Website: crate-barrel
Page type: billing-address
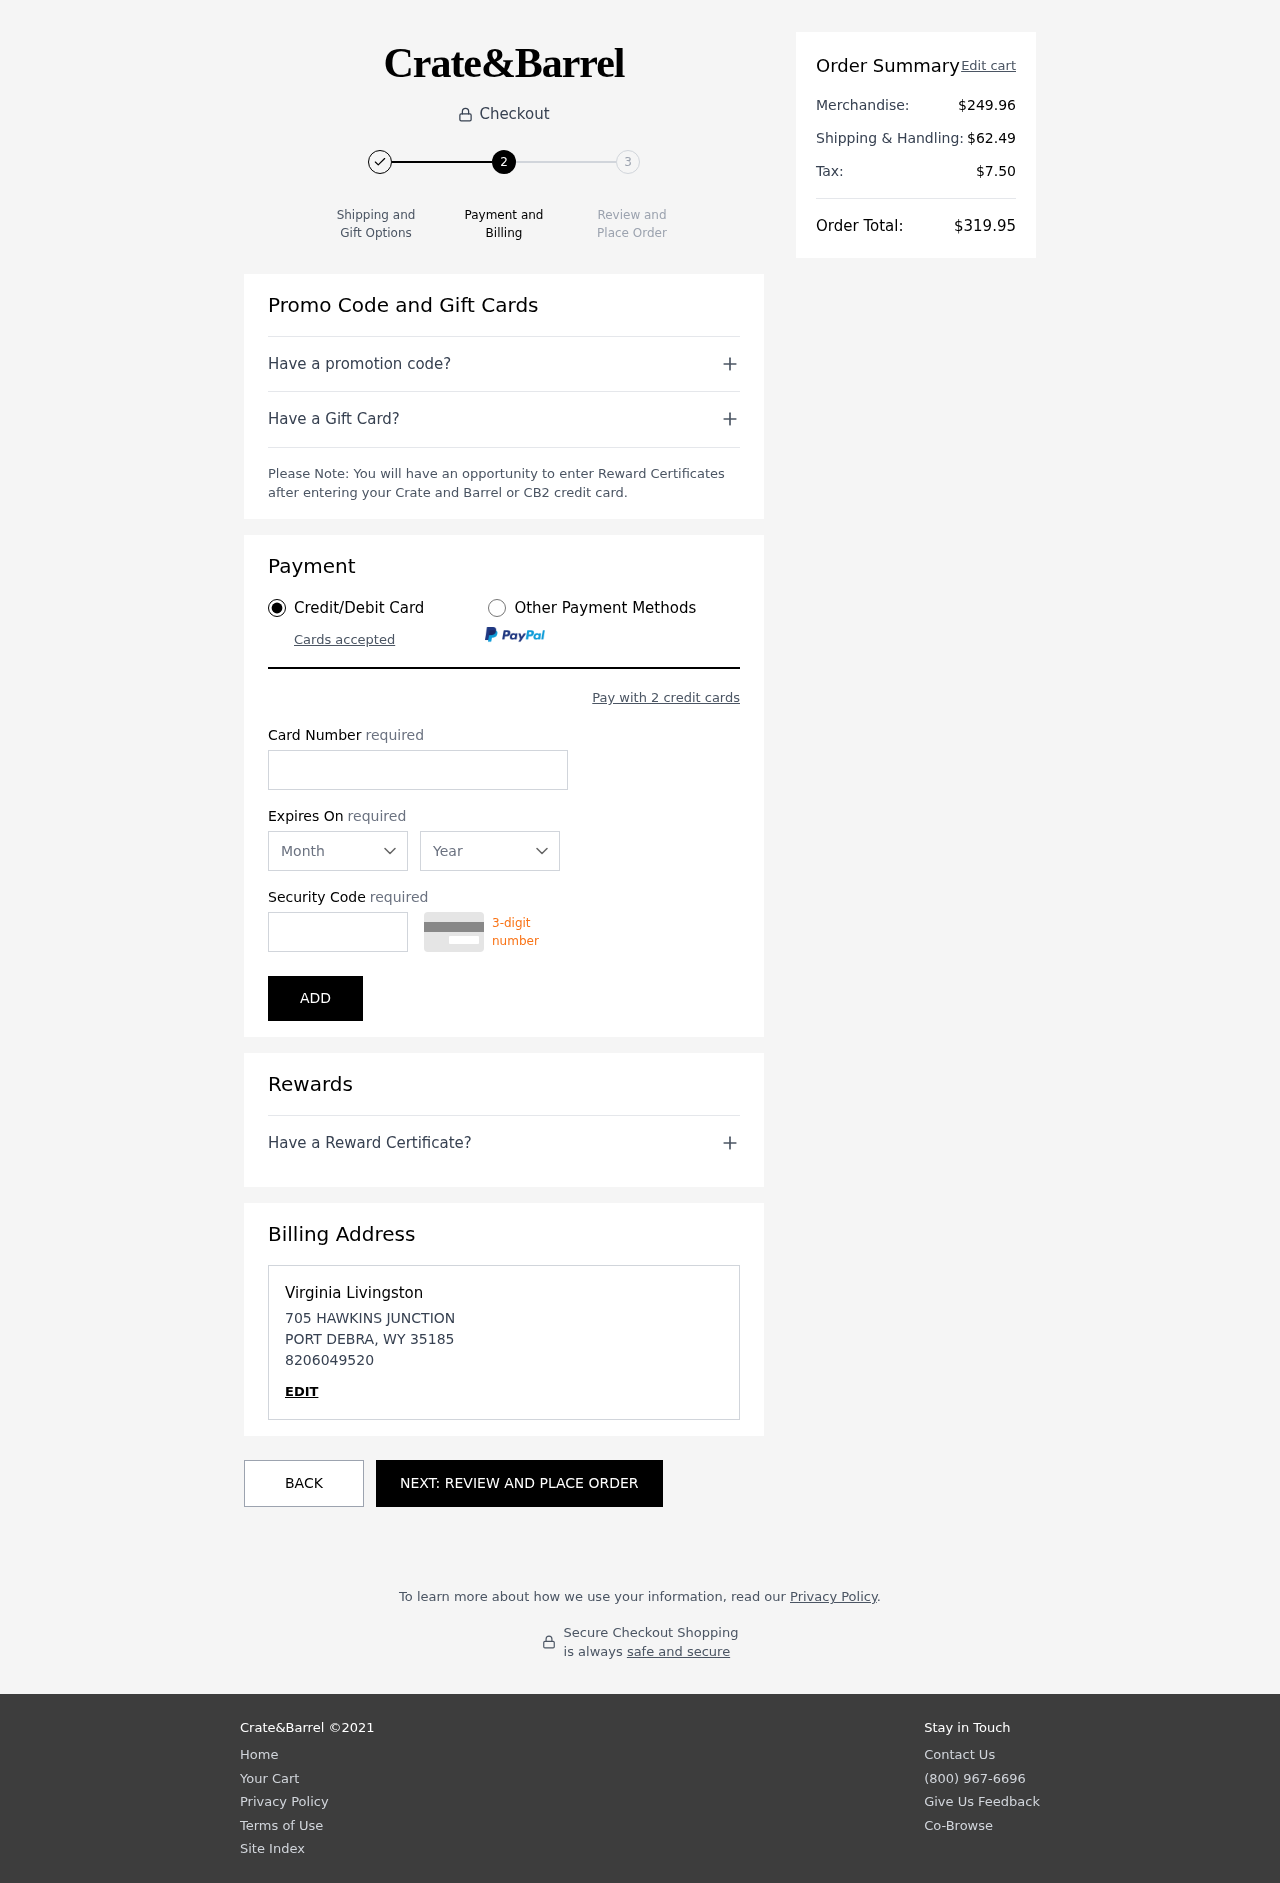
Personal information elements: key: PII_CARD_CVV
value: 257
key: PII_CARD_EXPIRY_MONTH
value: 01
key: PII_CARD_EXPIRY_YEAR
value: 26
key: PII_CARD_NUMBER
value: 4255 6944 6463 5550
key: PII_CITY
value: PORT DEBRA
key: PII_FULLNAME
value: Virginia Livingston
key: PII_PHONE
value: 8206049520
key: PII_POSTCODE
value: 35185
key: PII_STATE_ABBR
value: WY
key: PII_STREET
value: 705 HAWKINS JUNCTION
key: PII_FIRSTNAME
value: Virginia
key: PII_LASTNAME
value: Livingston
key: PII_PHONE_LINE
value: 9520
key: PII_PHONE_SUFFIX
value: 9520
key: PII_POSTCODE_FULL
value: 35185
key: PII_PHONE2
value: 8206049520
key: PII_PHONE3
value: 8206049520
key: PII_FULLNAME2
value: Virginia Livingston
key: PII_FULLNAME3
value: Virginia Livingston
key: PII_FIRSTNAME2
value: Virginia
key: PII_FIRSTNAME3
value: Virginia
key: PII_LASTNAME2
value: Livingston
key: PII_LASTNAME3
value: Livingston
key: PII_FIRSTNAME_DERIVED
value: Virginia
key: PII_LASTNAME_DERIVED
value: Livingston
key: PII_PHONE_NUMERIC
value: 8206049520
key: PII_PHONE_LINE_NUMERIC
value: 9520
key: PII_PHONE_SUFFIX_NUMERIC
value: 9520
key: PII_POSTCODE_NUMERIC
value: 35185
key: PII_PHONE2_NUMERIC
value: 8206049520
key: PII_PHONE3_NUMERIC
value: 8206049520
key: PII_FULLNAME_DERIVED
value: Virginia Livingston
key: PII_NAME_FULL_DERIVED
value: Virginia Livingston
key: PII_PHONE_DIGITS
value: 8206049520
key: PII_PHONE_LAST4
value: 9520
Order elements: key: ORDER_SUBTOTAL
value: $249.96
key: ORDER_SHIPPING_COST
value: $62.49
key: ORDER_TAX
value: $7.50
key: ORDER_TOTAL
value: $319.95